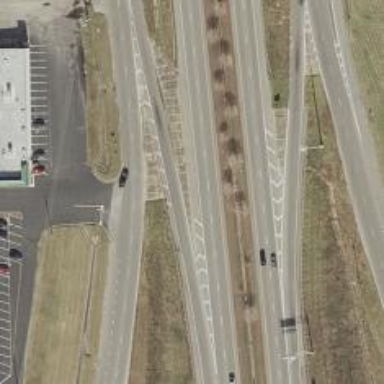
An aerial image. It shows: Trunk link highway.